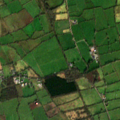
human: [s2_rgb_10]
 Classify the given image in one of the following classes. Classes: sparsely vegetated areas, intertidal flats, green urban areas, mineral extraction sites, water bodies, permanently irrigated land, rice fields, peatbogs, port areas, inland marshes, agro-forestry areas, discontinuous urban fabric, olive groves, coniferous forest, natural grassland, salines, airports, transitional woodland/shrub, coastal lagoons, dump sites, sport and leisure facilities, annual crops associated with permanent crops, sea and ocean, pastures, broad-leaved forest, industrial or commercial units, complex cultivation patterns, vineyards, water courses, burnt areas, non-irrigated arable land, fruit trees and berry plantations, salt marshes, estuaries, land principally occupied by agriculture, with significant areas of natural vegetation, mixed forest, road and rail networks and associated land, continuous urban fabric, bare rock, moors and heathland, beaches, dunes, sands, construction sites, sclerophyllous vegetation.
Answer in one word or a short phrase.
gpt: pastures, transitional woodland/shrub